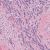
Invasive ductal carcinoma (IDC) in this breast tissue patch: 1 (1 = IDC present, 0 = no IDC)